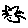
Label: cat